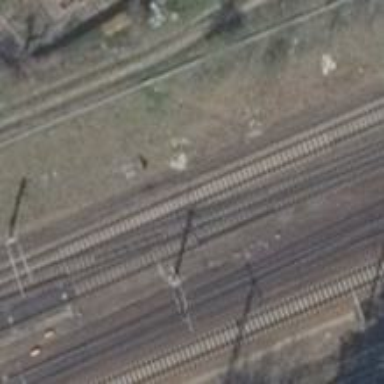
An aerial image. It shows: Railway track with contact line for electrification.